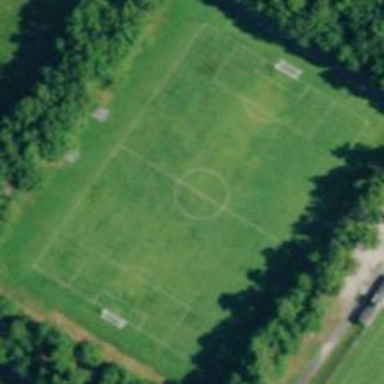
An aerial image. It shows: Soccer pitch for leisureland activities.